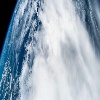
Label: cloud